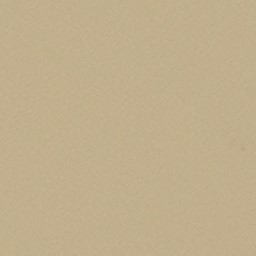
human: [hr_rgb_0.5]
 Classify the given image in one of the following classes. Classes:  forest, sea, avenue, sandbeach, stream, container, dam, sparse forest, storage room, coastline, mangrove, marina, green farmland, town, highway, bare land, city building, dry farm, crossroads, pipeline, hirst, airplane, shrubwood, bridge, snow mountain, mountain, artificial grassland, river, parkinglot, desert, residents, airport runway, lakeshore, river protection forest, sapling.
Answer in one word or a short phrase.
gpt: desert